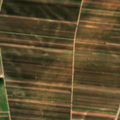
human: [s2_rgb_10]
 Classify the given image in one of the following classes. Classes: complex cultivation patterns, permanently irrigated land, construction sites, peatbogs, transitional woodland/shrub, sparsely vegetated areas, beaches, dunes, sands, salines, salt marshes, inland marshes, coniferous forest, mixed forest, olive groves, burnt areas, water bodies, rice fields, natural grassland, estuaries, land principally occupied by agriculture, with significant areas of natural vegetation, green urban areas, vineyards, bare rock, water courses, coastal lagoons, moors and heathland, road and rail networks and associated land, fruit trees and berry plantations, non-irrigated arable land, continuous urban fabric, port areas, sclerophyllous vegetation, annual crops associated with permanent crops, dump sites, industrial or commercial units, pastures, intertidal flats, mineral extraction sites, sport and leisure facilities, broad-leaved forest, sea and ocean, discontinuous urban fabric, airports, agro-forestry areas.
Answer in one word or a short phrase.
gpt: non-irrigated arable land, vineyards, natural grassland